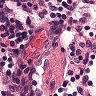
Metastatic tissue present: no